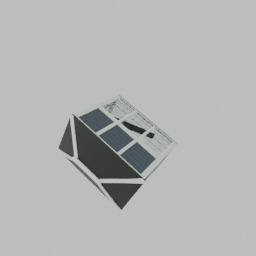
Label: architecture